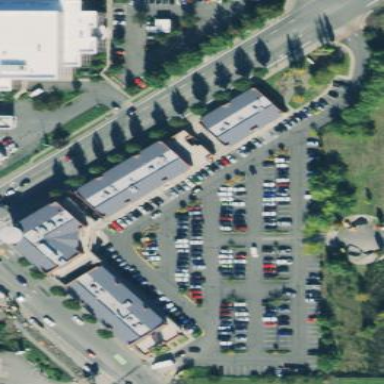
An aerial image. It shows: Retail area.